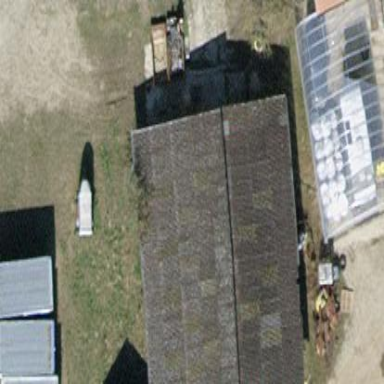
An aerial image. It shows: View of roof of building.